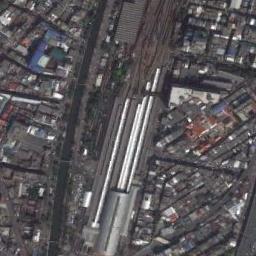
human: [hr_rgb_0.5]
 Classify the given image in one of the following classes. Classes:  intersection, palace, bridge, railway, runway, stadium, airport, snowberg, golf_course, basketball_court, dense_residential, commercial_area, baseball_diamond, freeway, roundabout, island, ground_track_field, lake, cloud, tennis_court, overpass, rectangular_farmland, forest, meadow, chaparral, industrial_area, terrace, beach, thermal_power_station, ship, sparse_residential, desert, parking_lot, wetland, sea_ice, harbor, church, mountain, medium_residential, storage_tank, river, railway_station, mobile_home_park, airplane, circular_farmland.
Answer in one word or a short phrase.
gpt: railway_station